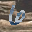
Label: 6